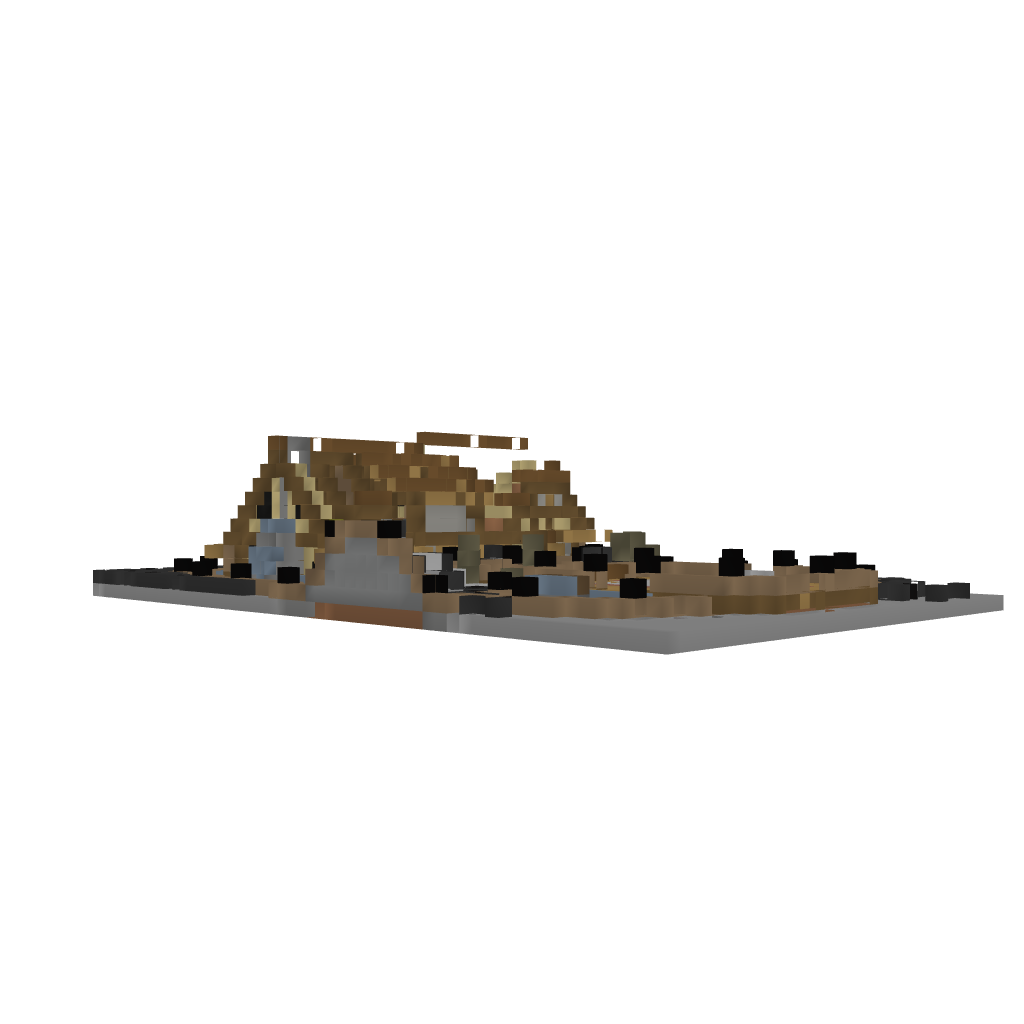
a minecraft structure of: Rustic Log Cabin